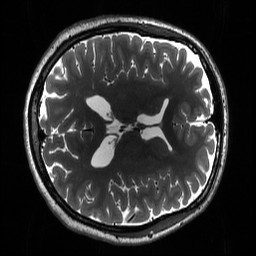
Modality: T2w
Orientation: axial
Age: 24
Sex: female